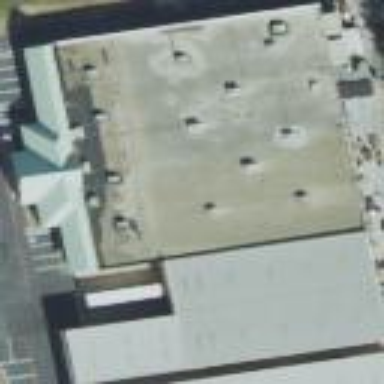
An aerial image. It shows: Retail building.